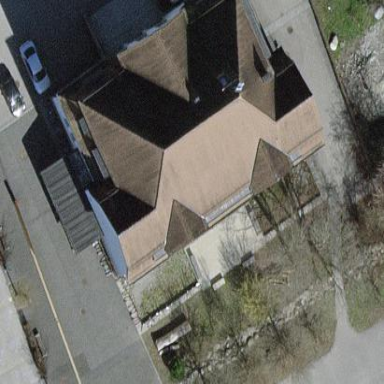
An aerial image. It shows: Gabled school building with roof made of brown roof tiles. The roof is oriented along the structure of the building.